A spectrogram of one vibration snapshot from a rotating bearing is shown (time on one axis, frequency on the other). Determine the bearing's health state. Answer with exactly one of: normal, inner_race, outer_race, ball.
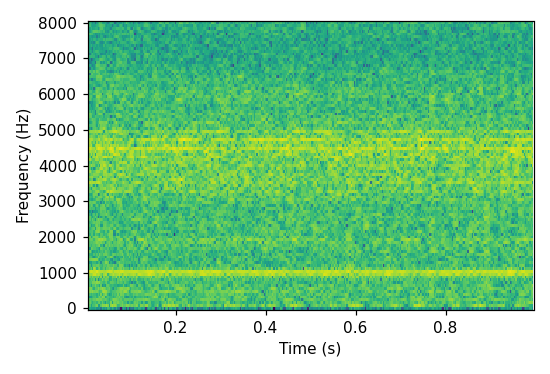
Answer: outer_race